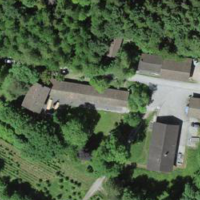
EUNIS habitat code: 55
Species observed at this site:
Lathyrus vernus
Allium ursinum
Cardamine heptaphylla
Anthonomus rubi
Ajuga reptans
Aquilegia vulgaris
Castanea sativa
Pulmonaria obscura
Fragaria vesca